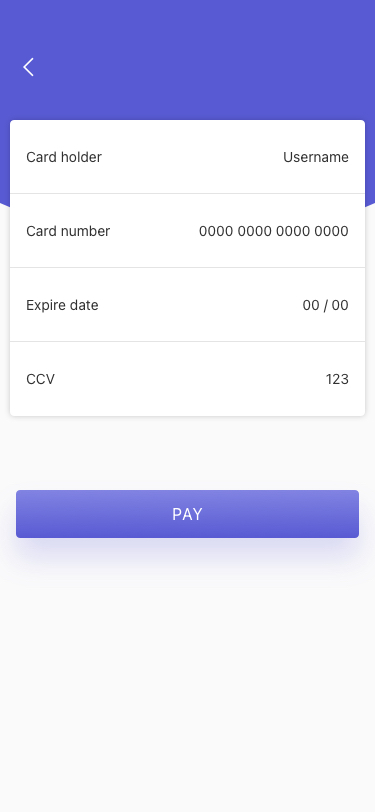
Text in this UI design:
PAY
123
CCV
00 / 00
Expire date
0000 0000 0000 0000
Card number
Username
Card holder